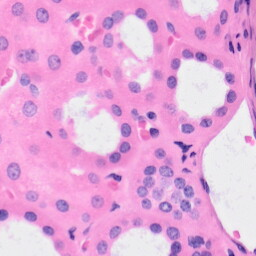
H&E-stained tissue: Kidney